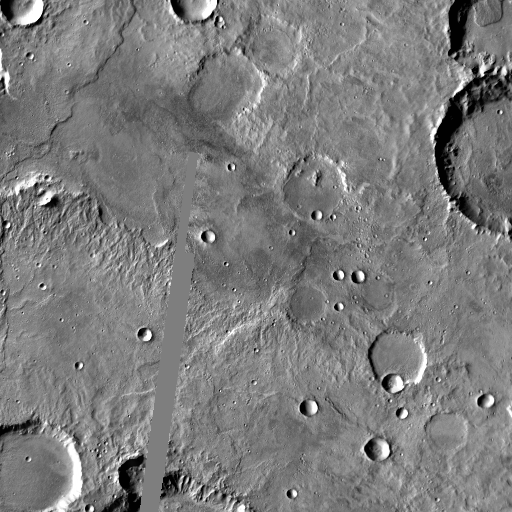
Crater classes present: Background, Other, Layered, Buried, Secondary